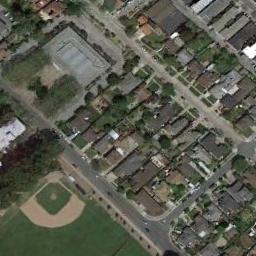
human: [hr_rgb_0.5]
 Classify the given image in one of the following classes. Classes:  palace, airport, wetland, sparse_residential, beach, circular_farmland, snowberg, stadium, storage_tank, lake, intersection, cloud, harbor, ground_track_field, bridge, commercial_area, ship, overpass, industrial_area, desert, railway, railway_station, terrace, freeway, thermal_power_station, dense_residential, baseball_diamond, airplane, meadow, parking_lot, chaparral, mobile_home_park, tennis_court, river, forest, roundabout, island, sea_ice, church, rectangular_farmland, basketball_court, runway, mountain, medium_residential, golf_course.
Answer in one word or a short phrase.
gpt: baseball_diamond